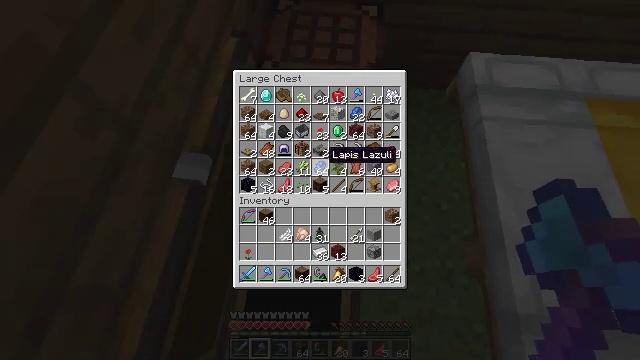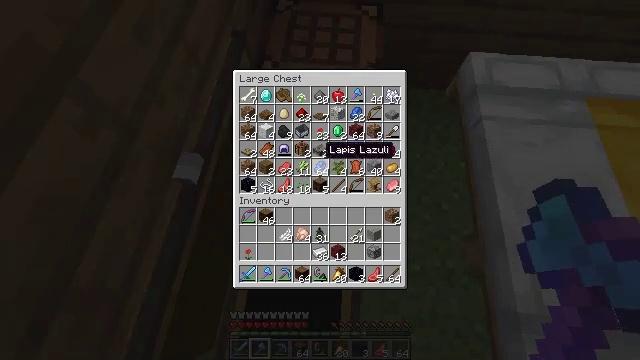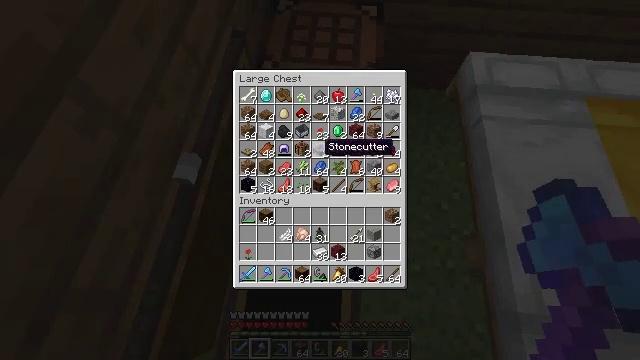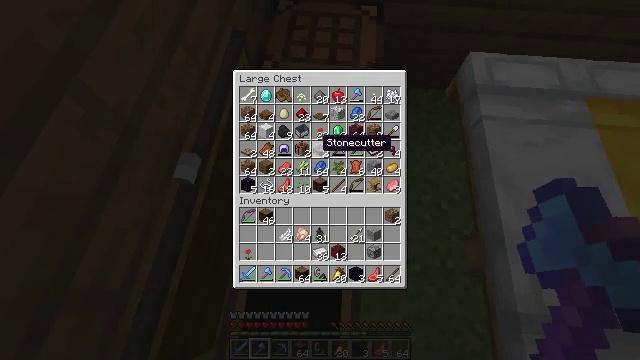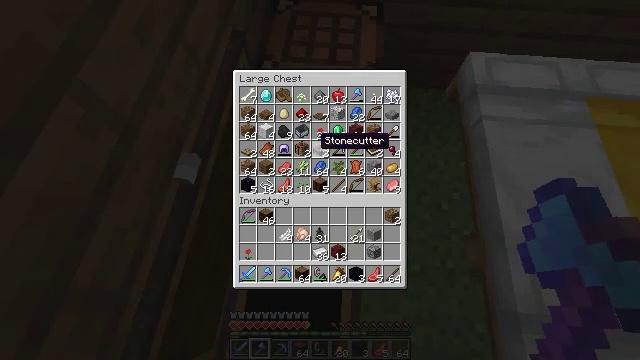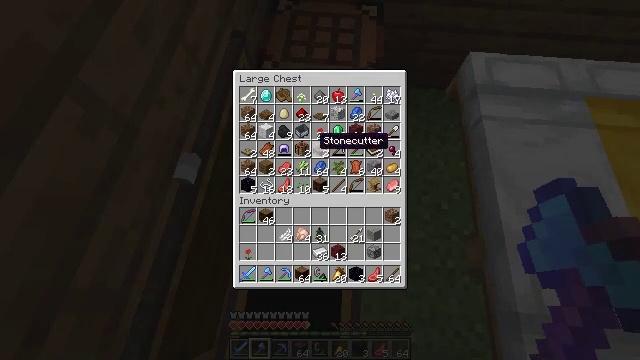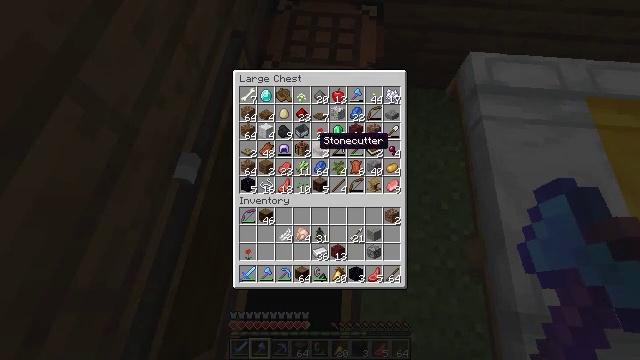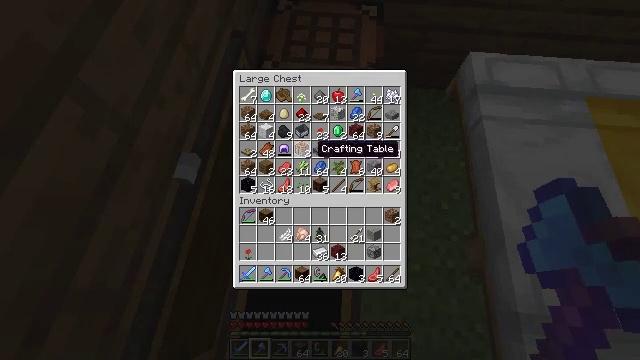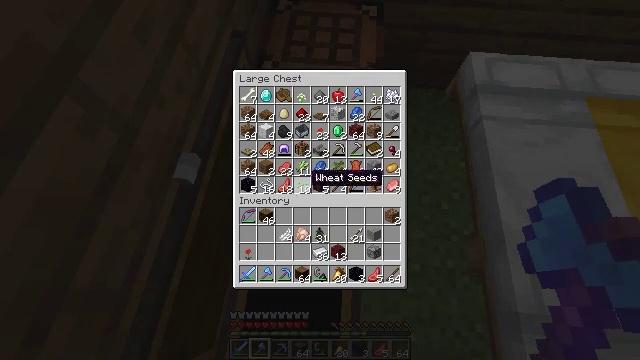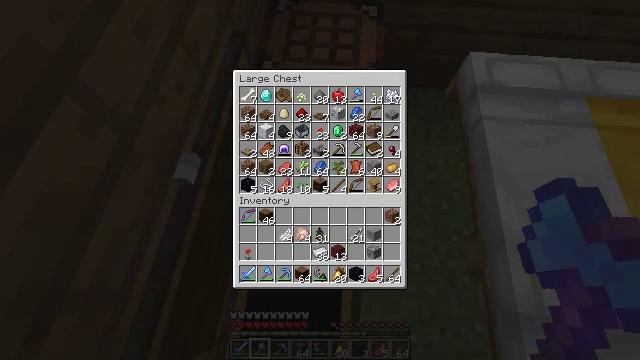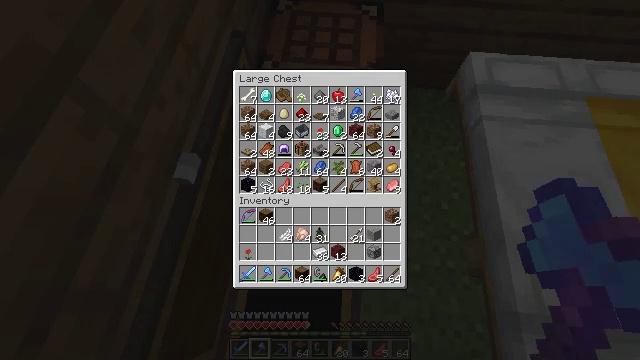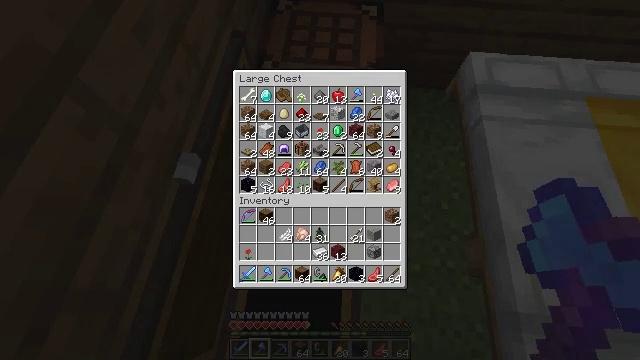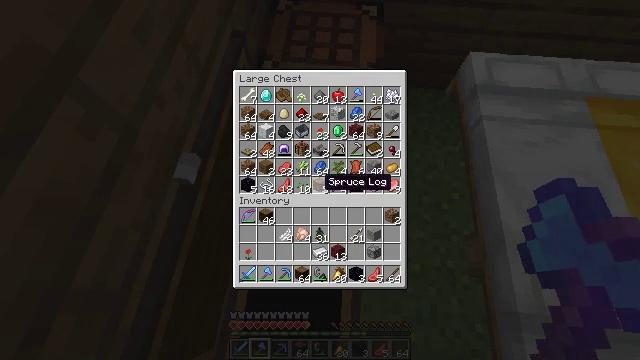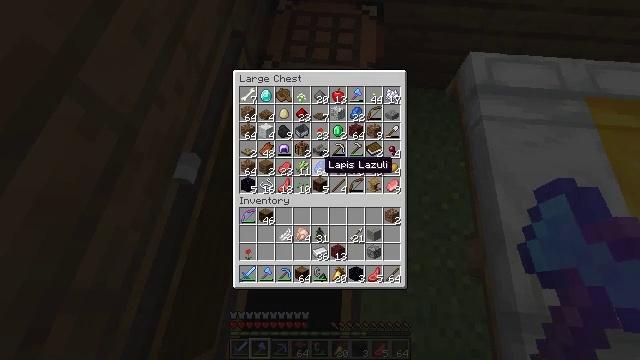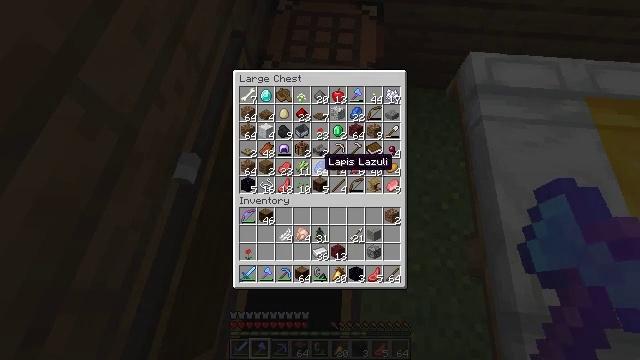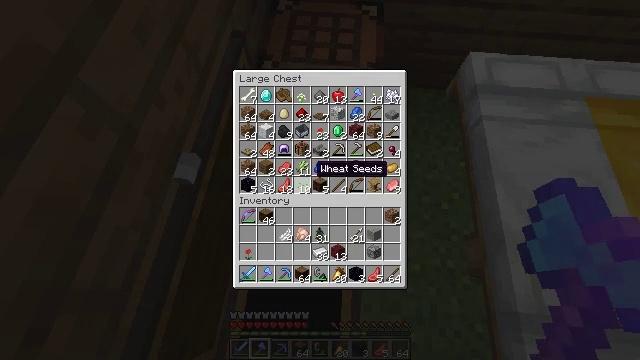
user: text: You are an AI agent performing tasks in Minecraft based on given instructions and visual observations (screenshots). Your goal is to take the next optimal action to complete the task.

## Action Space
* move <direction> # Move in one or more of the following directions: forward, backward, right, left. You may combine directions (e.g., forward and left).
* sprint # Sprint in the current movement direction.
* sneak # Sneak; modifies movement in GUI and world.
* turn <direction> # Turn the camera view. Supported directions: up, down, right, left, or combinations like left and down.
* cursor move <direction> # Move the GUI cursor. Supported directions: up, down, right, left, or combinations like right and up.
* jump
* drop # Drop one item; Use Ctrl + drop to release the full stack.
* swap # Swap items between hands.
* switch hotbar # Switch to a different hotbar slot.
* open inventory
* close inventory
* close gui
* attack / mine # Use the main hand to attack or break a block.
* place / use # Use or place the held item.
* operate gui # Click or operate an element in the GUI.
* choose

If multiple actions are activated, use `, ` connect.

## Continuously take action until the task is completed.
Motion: motion action
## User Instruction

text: Interact with the crafting table to make a cauldron.
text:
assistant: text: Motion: sneak
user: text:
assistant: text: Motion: sneak
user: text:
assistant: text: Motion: sneak
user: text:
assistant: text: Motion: sneak
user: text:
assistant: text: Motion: sneak
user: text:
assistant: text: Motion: sneak
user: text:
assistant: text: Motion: sneak, cursor move down
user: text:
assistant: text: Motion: sneak, cursor move down
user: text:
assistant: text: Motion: sneak, cursor move down
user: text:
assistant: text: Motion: sneak
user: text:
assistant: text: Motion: sneak, cursor move right
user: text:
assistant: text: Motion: sneak, cursor move up
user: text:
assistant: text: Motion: sneak, cursor move up
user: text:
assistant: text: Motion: sneak
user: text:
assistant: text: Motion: sneak, cursor move left and down
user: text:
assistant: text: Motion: sneak, cursor move left
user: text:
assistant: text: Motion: sneak
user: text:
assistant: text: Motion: sneak
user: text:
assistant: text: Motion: sneak, cursor move up
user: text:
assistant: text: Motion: sneak, cursor move right and up
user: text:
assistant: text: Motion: sneak, cursor move right and up
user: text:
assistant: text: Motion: sneak, cursor move right and up
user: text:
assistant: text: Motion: sneak, cursor move right
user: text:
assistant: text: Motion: sneak, cursor move down
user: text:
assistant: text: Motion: sneak, cursor move down
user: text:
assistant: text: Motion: sneak, cursor move left and down
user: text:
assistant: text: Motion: sneak, cursor move left and down
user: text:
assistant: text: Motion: sneak, cursor move left
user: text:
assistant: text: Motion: sneak
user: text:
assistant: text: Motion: sneak, cursor move up